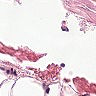
Metastatic tissue present: no